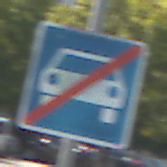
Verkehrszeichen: EndeKraftfahrstrasse
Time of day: Midday
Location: Outdoor (Urban)
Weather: Clear
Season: NotSpecified
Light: Natural